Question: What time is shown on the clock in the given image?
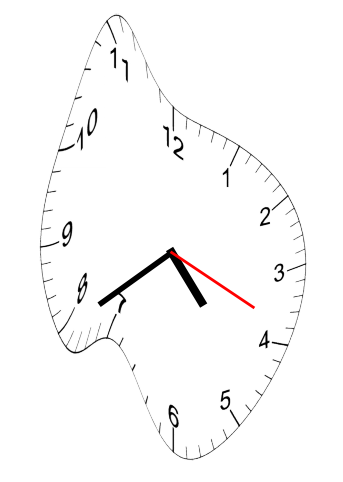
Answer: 04:39:19